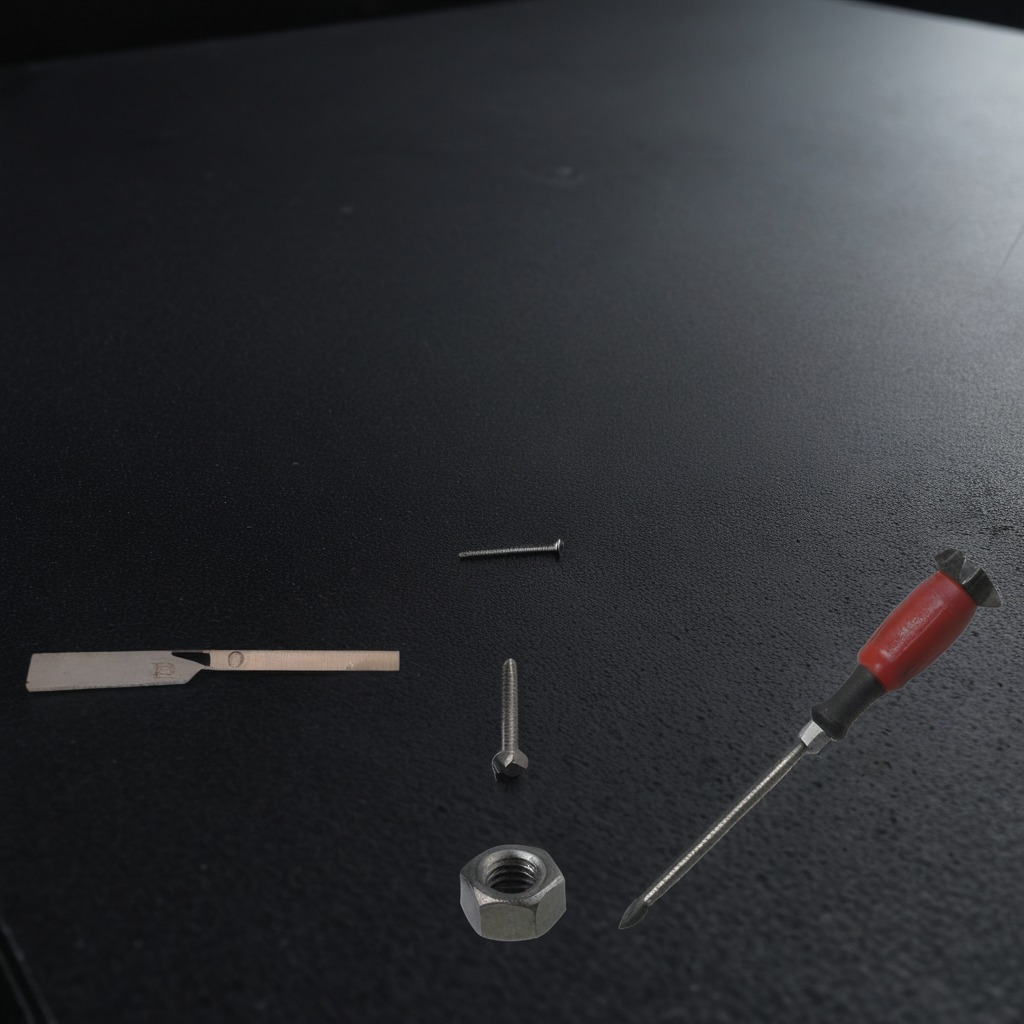
A machine screw, an iron nail, a handheld metal saw, a screwdriver, and a metal nut are lying on the clean granite tabletop.